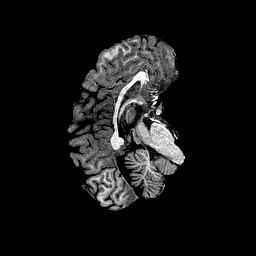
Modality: T1w
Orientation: axial
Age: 23
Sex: female
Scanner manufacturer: ge
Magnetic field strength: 3 T
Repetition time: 7.66 s
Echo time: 0.003476 s